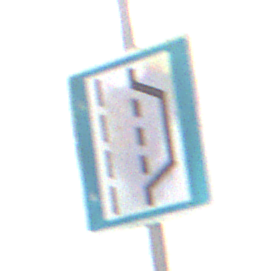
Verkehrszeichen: NothalteUndPannenbucht
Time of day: MorningAfternoon
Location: Outdoor (Nature)
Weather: Overcast
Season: NotSpecified
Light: Natural